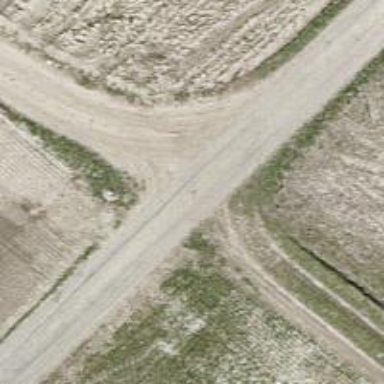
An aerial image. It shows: Paved track with grade1 quality.